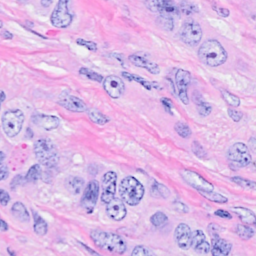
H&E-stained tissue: Breast